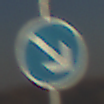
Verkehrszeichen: VorgeschriebeneVorbeifahrtRechts
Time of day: MorningAfternoon
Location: Outdoor (Nature)
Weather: Clear
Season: NotSpecified
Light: Natural